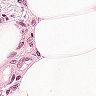
Metastatic tissue present: yes